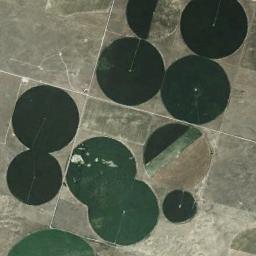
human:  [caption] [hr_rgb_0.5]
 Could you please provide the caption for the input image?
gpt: Circular fields vary in size .

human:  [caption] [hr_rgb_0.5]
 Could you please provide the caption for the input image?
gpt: Dozens of neatly arranged circular farmland mixed with green and tan, .

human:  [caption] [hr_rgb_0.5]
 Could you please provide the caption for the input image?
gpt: Some deep green circle farmland are in the bare land .

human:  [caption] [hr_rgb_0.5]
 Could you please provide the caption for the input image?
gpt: Several dark green circular farmlands with different radii are surrounded by wasteland and some roads go through the wasteland .

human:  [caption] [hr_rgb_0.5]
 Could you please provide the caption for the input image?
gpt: There are some circular farmlands of different sizes arranged irregularly .